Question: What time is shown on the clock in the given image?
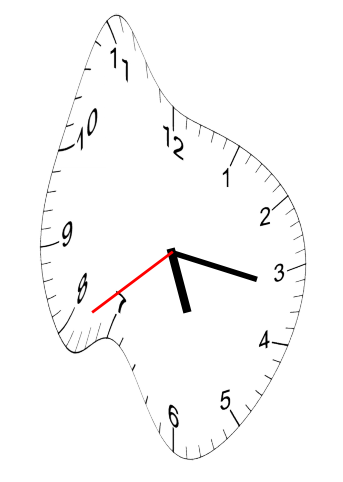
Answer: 05:16:39